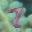
Label: 2